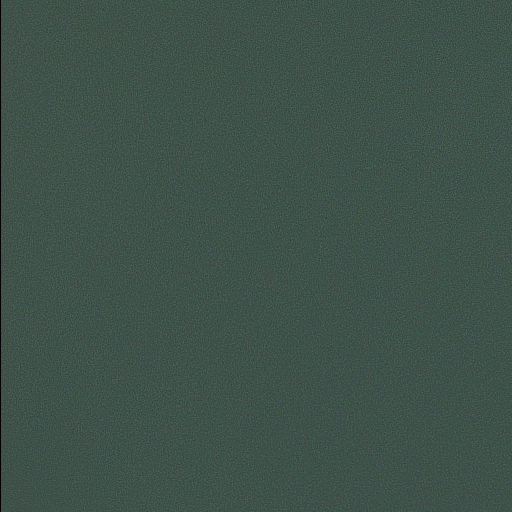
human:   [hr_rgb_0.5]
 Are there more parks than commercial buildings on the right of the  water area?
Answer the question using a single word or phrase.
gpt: yes

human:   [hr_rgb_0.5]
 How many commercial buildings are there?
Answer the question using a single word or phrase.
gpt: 0

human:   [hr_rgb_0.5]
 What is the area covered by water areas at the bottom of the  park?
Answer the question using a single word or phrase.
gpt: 10631m2

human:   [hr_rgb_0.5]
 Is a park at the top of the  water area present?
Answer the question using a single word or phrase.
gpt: yes

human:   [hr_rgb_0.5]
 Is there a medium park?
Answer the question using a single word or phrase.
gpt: no

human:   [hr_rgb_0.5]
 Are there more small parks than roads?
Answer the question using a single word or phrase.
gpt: no

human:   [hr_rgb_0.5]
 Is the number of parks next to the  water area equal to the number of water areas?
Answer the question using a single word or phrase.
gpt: yes

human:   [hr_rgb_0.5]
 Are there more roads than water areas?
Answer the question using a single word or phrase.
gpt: no

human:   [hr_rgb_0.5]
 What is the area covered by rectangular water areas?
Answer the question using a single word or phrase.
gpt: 10631m2

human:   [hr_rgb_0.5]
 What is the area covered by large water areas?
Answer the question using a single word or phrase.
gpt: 10631m2

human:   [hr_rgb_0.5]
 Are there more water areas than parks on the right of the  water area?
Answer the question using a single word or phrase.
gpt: no

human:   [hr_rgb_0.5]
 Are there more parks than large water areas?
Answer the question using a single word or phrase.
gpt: no

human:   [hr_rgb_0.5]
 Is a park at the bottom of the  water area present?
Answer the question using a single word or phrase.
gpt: no

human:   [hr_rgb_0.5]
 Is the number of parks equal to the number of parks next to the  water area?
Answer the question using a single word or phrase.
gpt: yes

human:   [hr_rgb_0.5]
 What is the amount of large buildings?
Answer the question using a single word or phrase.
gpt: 0

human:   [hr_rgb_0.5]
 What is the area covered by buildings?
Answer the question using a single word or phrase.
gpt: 0m2

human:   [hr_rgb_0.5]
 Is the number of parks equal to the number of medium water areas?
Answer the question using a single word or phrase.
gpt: no

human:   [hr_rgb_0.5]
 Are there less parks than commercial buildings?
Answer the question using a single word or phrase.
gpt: no

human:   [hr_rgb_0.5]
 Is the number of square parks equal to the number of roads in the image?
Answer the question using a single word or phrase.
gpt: yes

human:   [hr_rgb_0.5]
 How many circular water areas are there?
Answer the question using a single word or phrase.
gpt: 0

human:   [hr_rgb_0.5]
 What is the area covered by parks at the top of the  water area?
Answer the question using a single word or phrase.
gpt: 10631m2

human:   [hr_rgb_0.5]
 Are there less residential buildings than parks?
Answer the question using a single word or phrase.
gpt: yes

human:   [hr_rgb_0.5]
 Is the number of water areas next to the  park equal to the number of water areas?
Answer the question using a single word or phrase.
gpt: yes

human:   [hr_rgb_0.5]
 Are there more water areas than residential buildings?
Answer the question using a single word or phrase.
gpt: yes

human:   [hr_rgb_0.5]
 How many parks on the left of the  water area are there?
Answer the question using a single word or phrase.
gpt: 0

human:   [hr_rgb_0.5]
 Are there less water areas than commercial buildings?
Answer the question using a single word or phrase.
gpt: no

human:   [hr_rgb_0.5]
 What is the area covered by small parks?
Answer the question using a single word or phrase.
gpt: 0m2

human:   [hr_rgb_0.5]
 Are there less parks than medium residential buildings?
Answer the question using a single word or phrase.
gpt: no

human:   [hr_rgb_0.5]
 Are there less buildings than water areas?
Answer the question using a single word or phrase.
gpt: yes

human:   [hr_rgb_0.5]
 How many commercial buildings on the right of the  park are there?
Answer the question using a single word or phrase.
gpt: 0

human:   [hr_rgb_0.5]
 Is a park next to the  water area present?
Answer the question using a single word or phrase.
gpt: yes

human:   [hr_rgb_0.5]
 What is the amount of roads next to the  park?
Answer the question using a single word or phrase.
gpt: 0

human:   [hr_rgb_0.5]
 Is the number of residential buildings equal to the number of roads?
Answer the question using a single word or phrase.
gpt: yes

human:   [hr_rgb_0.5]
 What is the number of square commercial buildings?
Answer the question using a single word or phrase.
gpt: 0

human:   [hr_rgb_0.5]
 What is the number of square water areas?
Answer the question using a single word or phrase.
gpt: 0

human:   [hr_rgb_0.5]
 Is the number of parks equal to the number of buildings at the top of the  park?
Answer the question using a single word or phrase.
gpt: no